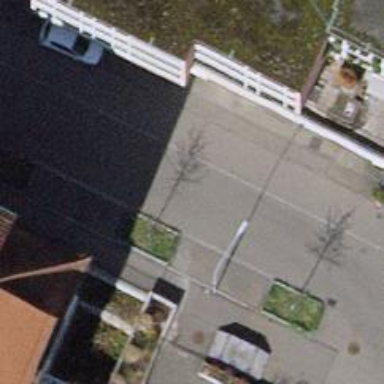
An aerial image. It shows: Asphalt living street with sidewalks on both sides.